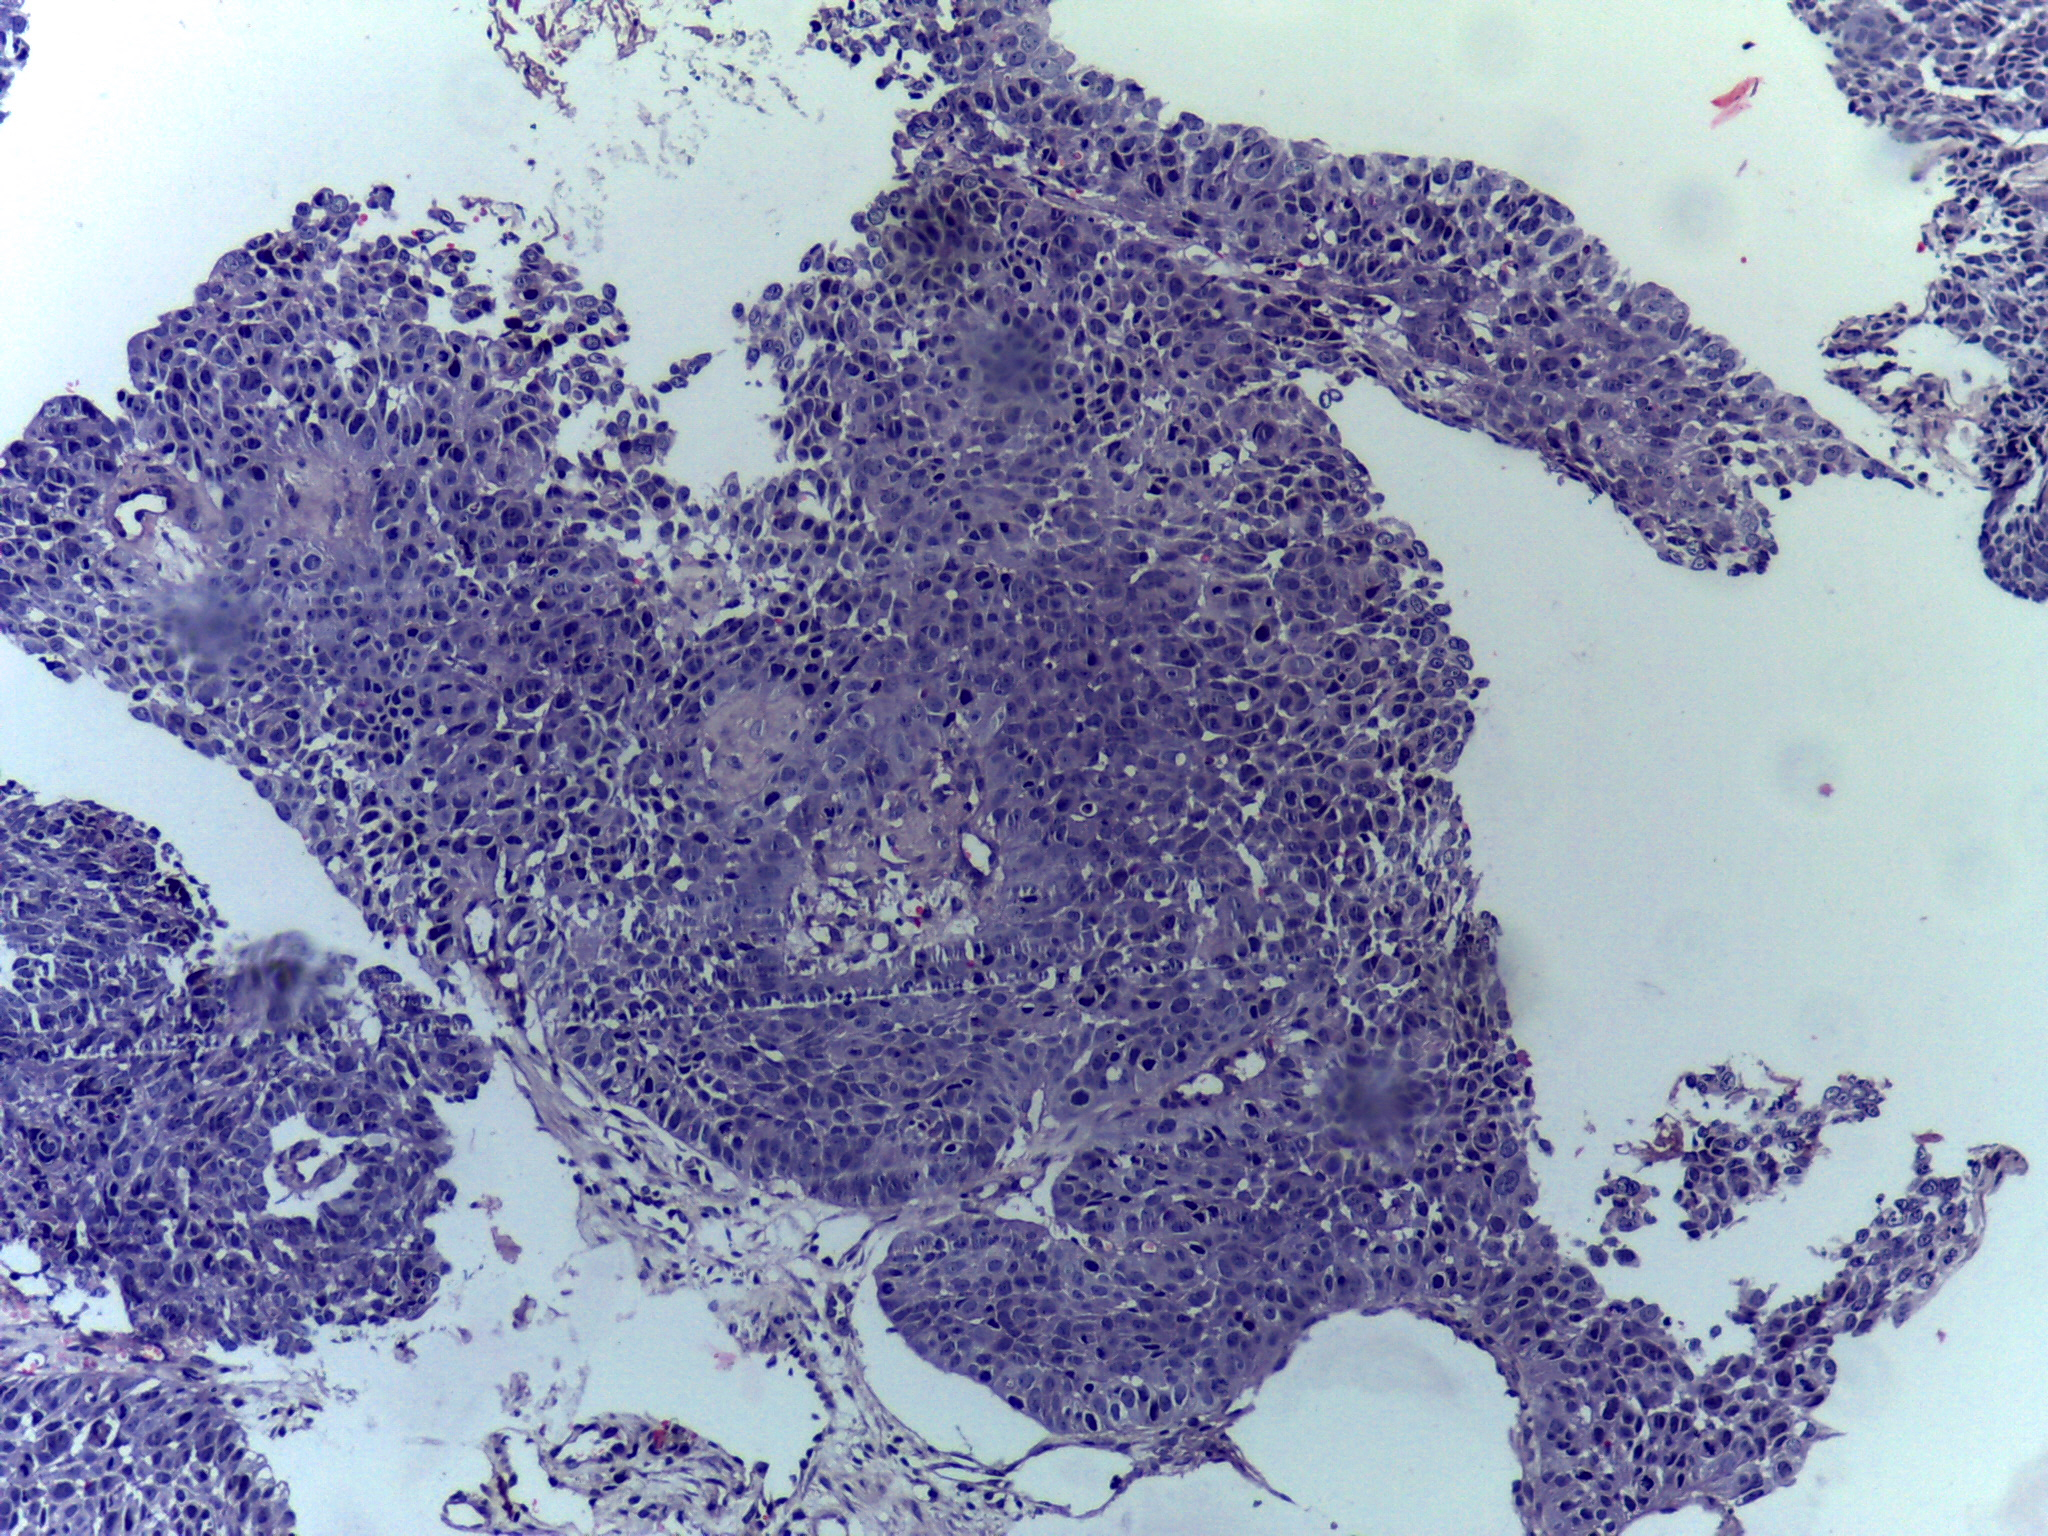
Diagnosis: OSCC